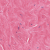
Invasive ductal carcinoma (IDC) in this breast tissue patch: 0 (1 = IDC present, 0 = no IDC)